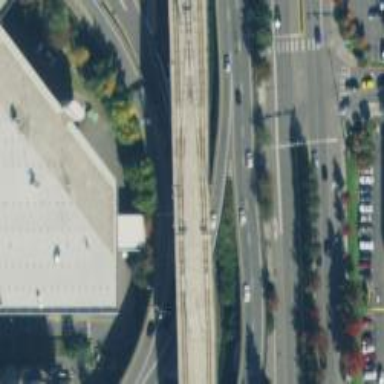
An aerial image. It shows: Bridge for the light rail siding with electrified contact line.